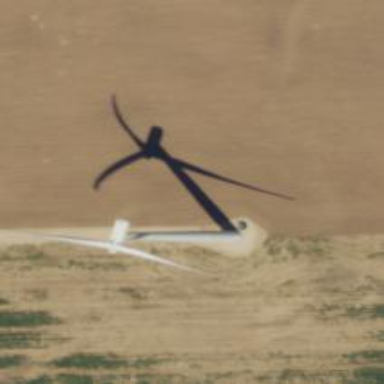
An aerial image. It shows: Wind generator powered by horizontal axis wind turbine.